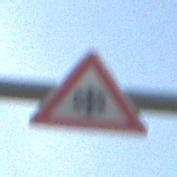
Verkehrszeichen: SchneeOderEisglaette
Umgebung: Outdoor, Suburban
Tageszeit: MorningAfternoon
Wetter: PartlyCloudy
Licht: Natural
Jahreszeit: NotSpecified
Kontrast: HighContrast